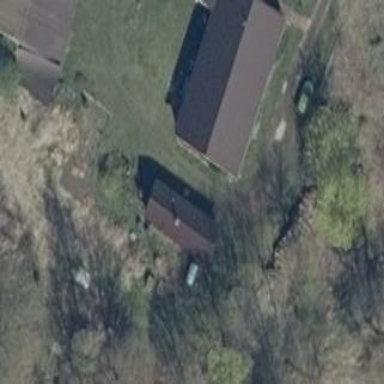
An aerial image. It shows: Simple and straightforward house.